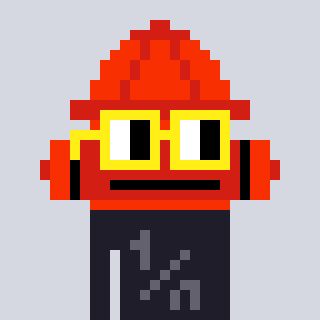
a pixel art character with square yellow glasses, a fire hydrant-shaped head and a grayscale-colored body on a cool background